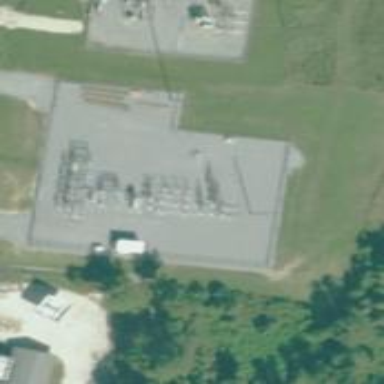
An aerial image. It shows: Distribution substation surrounded by fence.